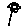
Label: flower